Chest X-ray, PA view. Patient: 64 years old, sex M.
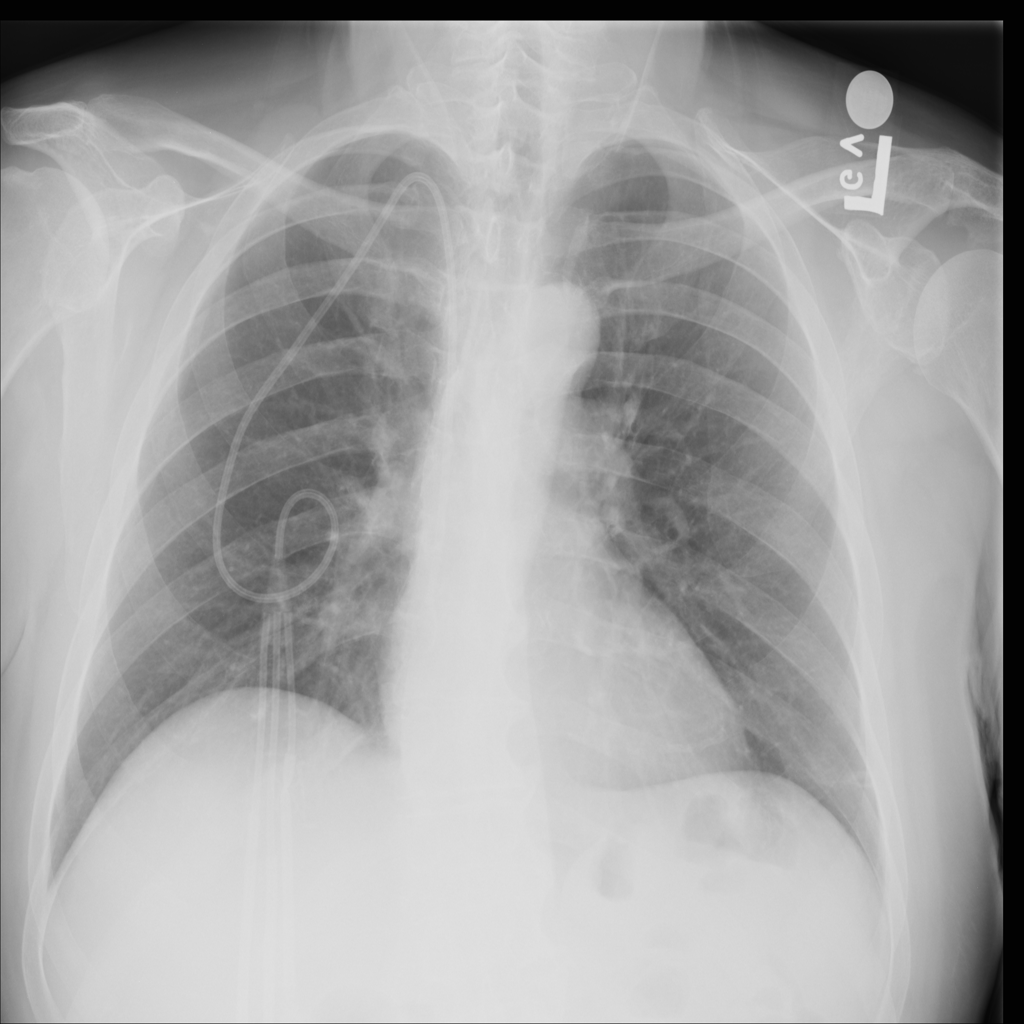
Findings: Atelectasis